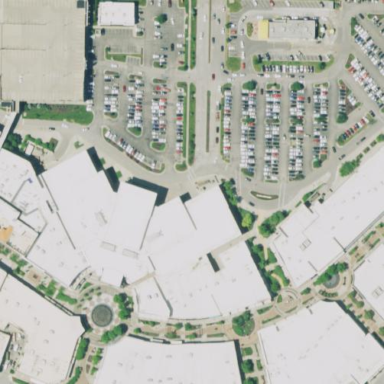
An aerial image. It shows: Mall.